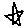
Label: star